Field crop: tomato
Growth stage: 1
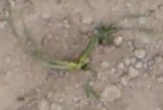
Species: cyperus